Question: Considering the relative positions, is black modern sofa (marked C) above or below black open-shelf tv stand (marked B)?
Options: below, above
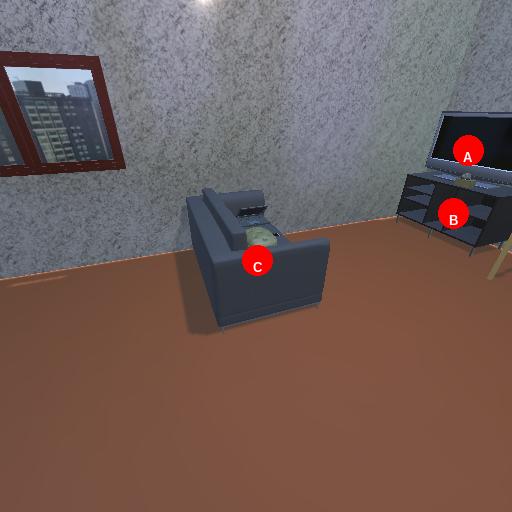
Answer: below